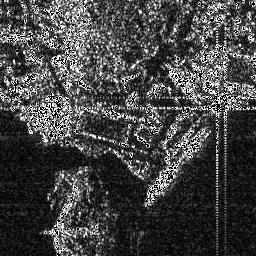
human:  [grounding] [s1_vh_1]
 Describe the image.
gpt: In the satellite image, there is  <ref>1 large ship </ref> <box>[[55, 61, 69, 80, 0]]</box> located at bottom,  <ref>1 medium ship </ref> <box>[[70, 48, 82, 61, 0]]</box> located at right.